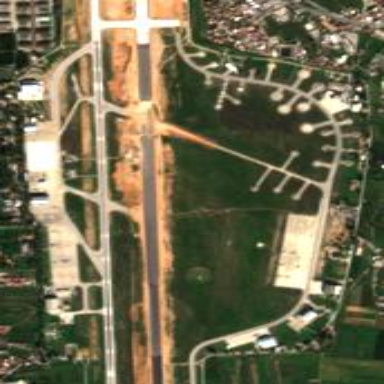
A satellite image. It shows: Military airfield located within aerodrome.